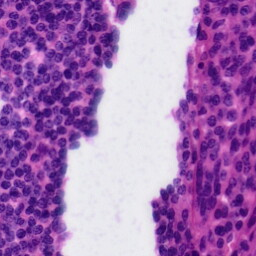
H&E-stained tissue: Tonsil